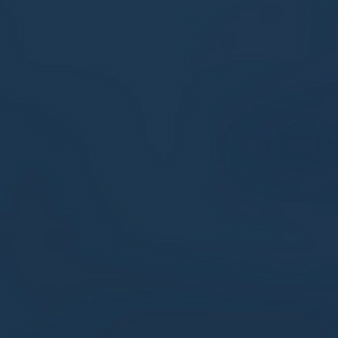
Label: other